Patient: sex F, age 57
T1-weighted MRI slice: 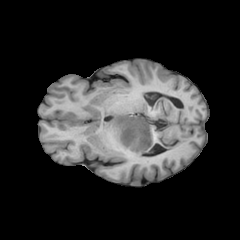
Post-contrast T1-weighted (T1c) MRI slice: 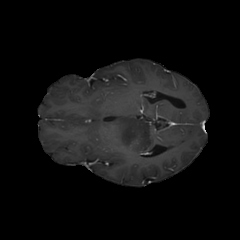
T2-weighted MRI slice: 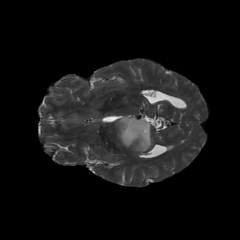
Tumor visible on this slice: yes
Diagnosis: Astrocytoma, IDH-wildtype
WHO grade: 3